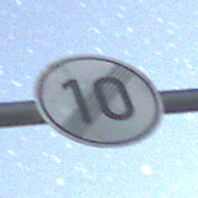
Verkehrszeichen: EndeGeschwindigkeit10
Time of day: Night
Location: Outdoor (Nature)
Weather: Clear
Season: NotSpecified
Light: Natural